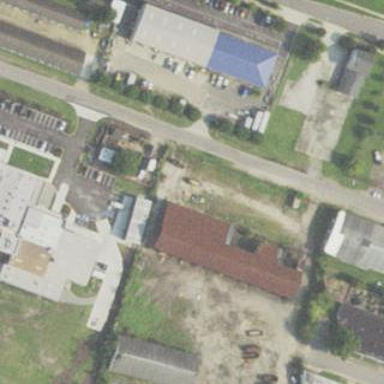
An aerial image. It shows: Industrial warehouse.